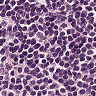
Metastatic tissue present: no